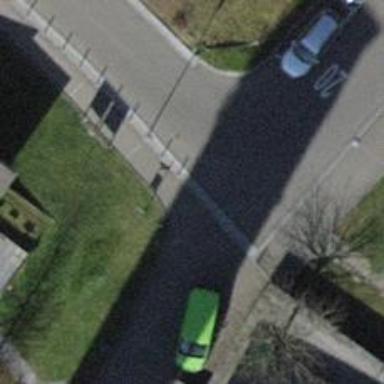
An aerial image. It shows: Bollard.